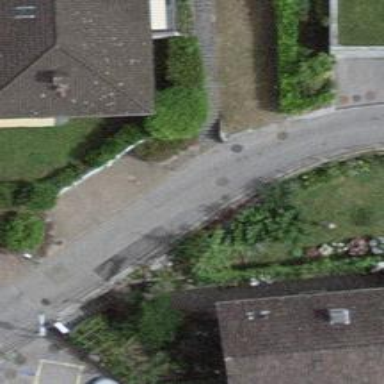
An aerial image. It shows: Road with steps.